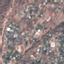
Land use / land cover: Residential